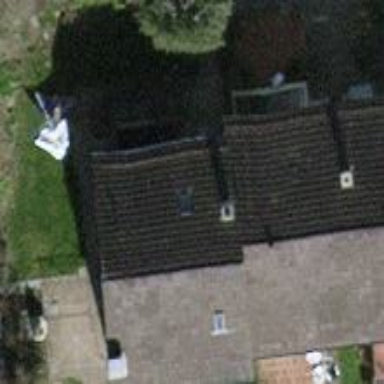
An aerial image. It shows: Building with tile roof.